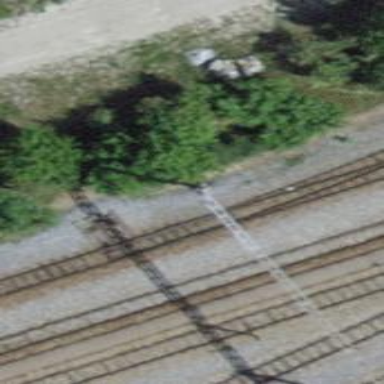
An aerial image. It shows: Railway switch.